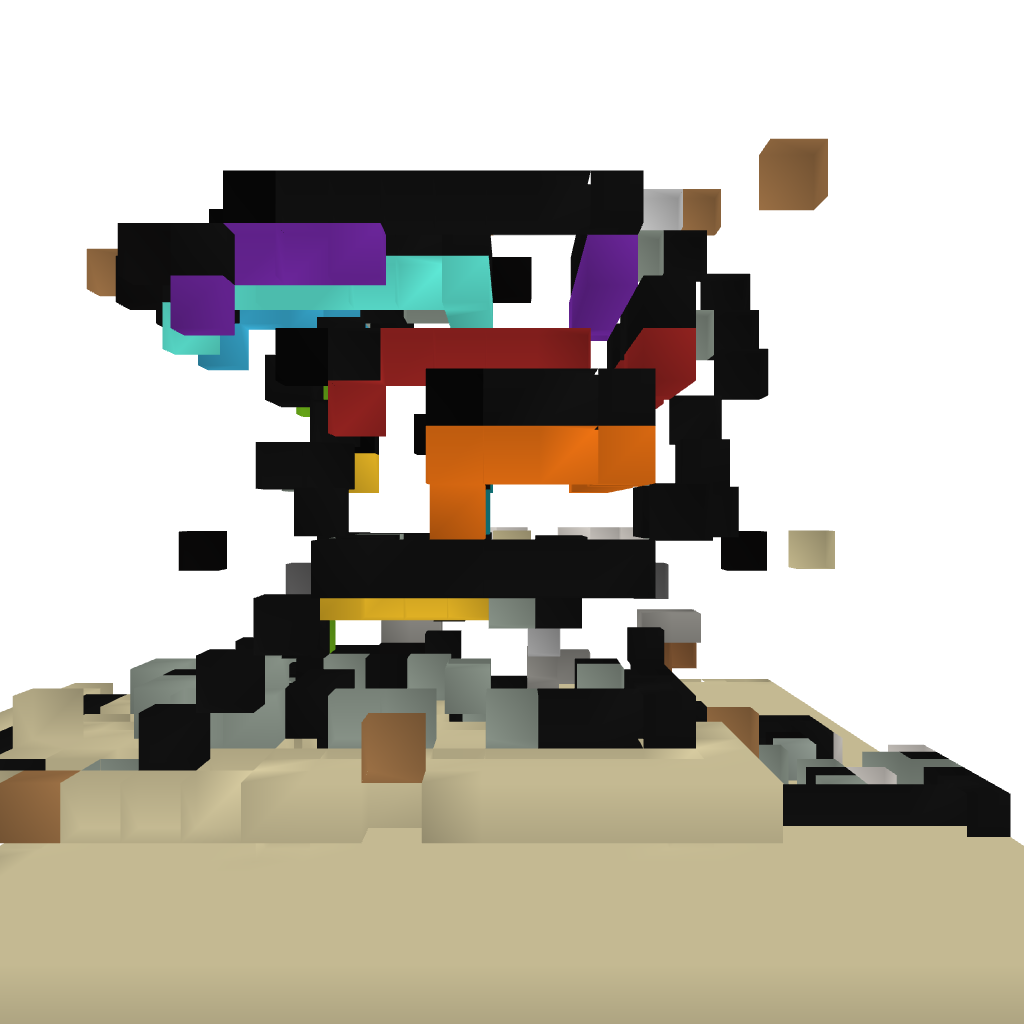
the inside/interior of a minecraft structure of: Wheel of H